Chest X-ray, PA view. Patient: 61 years old, sex F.
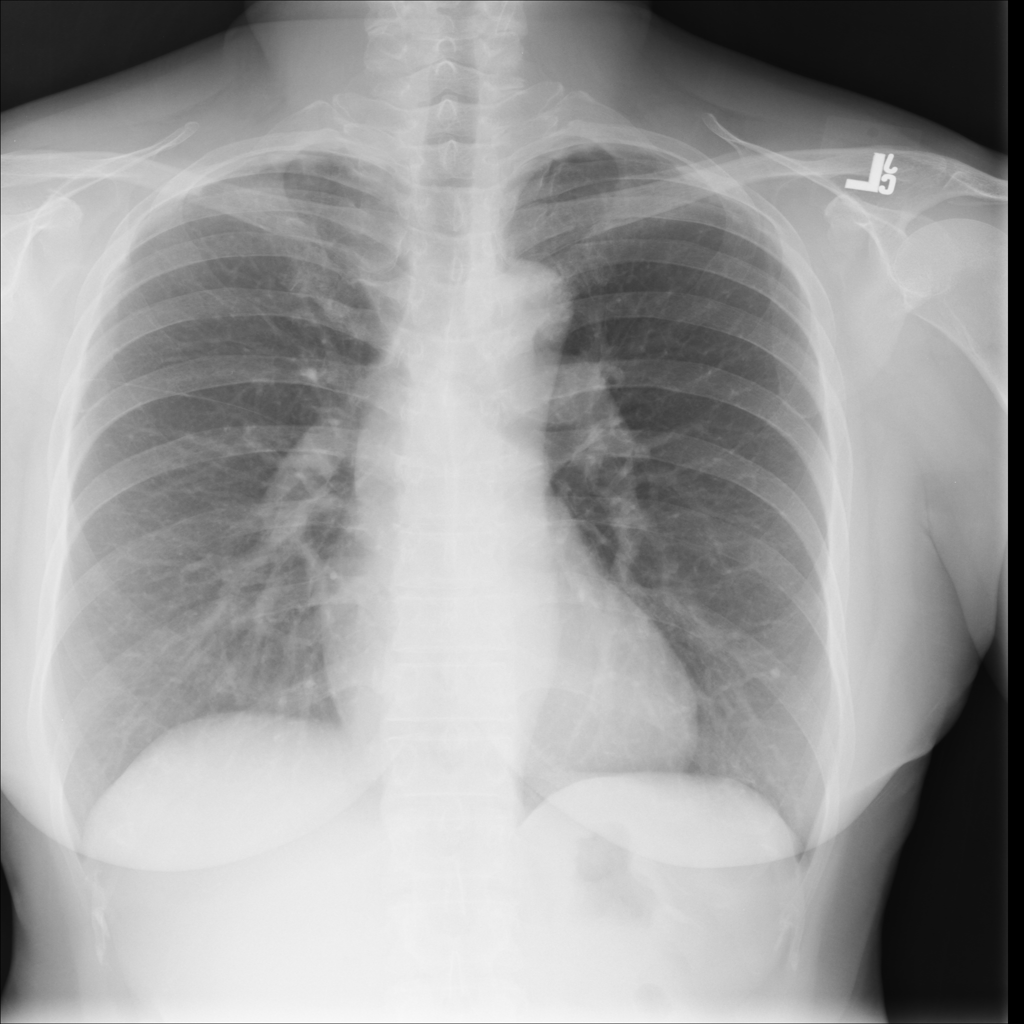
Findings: Fibrosis